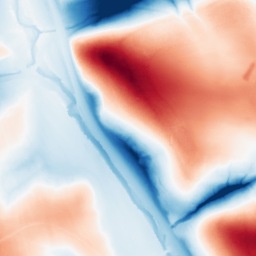
Category: classical
Decomposition family: gaussian_anisotropic
Decomposition parameters: sigma_x: 20
sigma_y: 50
Upsampling method: quintic
Upsampling parameters: scale: 8
Upsampling scale: 8